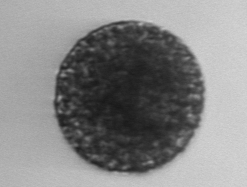
Label: Vicicitus_globosus